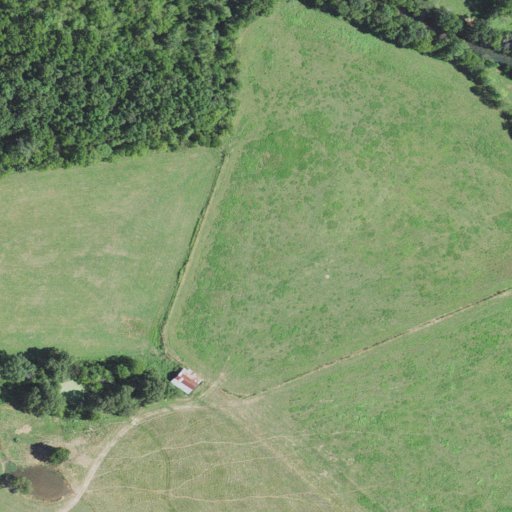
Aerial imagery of valley in Missouri named Fraley Hollow containing pasture, deciduous forest, grassland, and open development